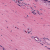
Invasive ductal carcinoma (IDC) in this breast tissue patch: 0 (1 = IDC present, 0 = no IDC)